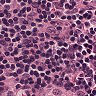
Metastatic tissue present: no